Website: lowes
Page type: delivery-shipping
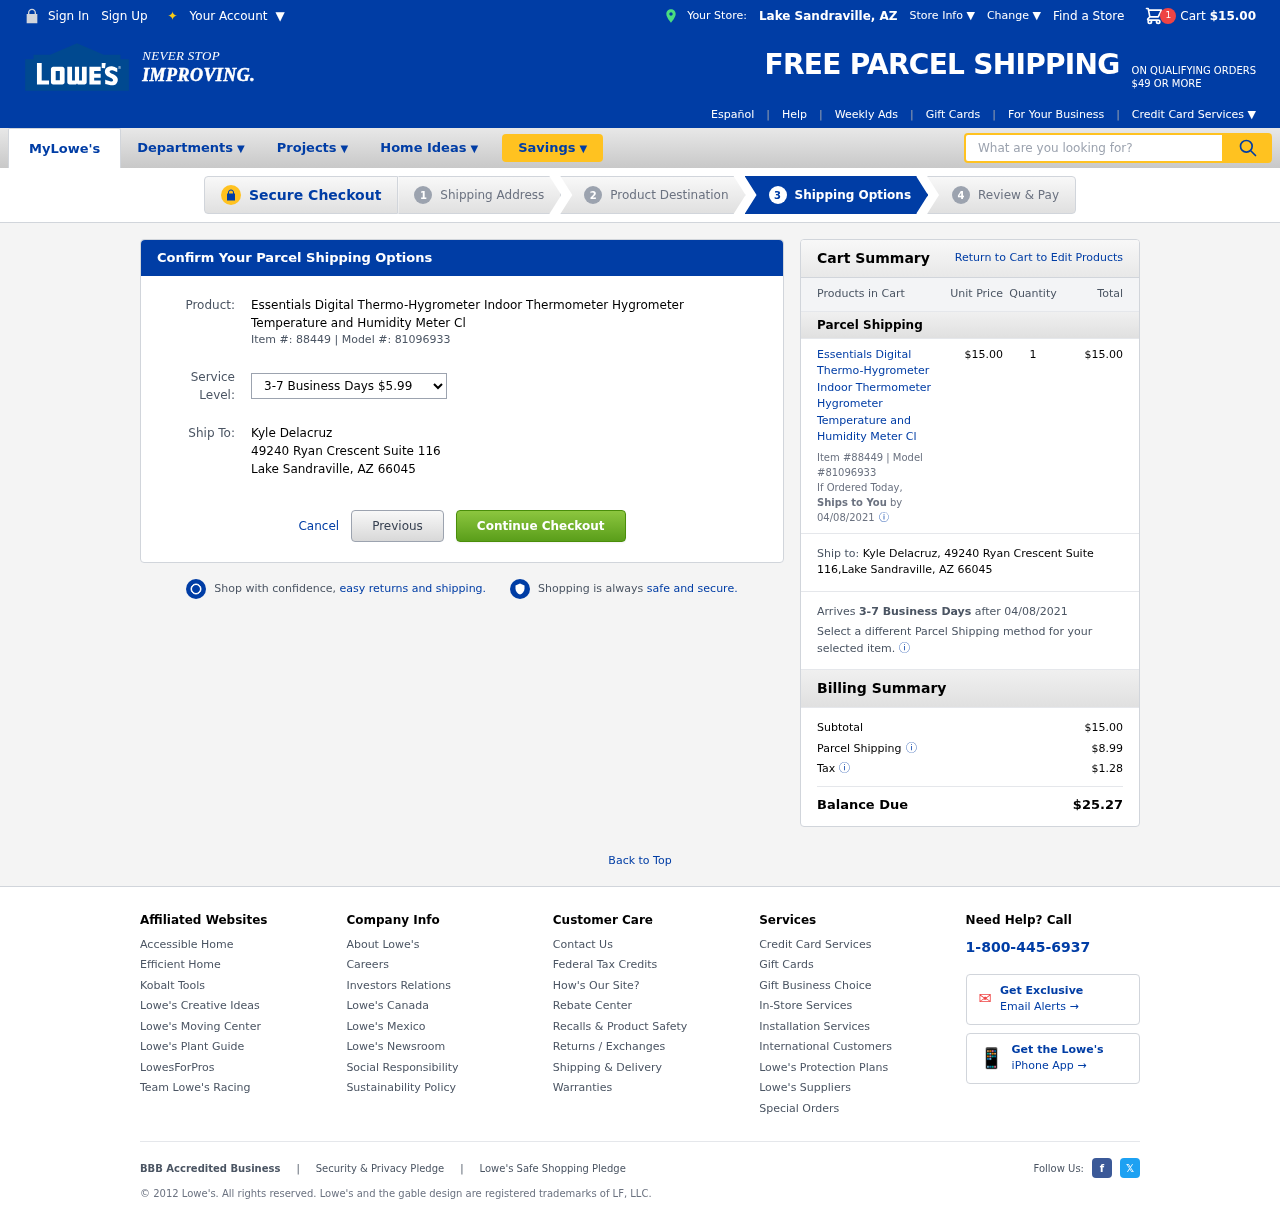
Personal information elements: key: PII_CITY
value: Lake Sandraville
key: PII_FULLNAME
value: Kyle Delacruz
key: PII_POSTCODE
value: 66045
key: PII_STATE_ABBR
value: AZ
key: PII_STREET
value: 49240 Ryan Crescent Suite 116
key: PII_FULLNAME2
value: Kyle Delacruz
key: PII_STREET2
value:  49240 Ryan Crescent Suite 116
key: PII_CITY2
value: Lake Sandraville
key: PII_STATE_ABBR2
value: AZ
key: PII_POSTCODE2
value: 66045
Product elements: key: PRODUCT1_NAME
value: Essentials Digital Thermo-Hygrometer Indoor Thermometer Hygrometer Temperature and Humidity Meter Cl
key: PRODUCT1_PRICE
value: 15
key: PRODUCT1_QUANTITY
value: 1
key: PRODUCT1_ITEM_NUMBER
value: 88449
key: PRODUCT1_MODEL_NUMBER
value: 81096933
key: PRODUCT1_NAME2
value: Essentials Digital Thermo-Hygrometer Indoor Thermometer Hygrometer Temperature and Humidity Meter Cl
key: PRODUCT1_ITEM_NUMBER2
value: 88449
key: PRODUCT1_MODEL_NUMBER2
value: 81096933
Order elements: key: ORDER_SUBTOTAL
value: $15.00
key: ORDER_DELIVERY_DATE
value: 04/08/2021
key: ORDER_ITEM_TOTAL
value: $15.00
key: ORDER_DELIVERY_DATE2
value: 04/08/2021
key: ORDER_SHIPPING_COST
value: $8.99
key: ORDER_TAX
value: $1.28
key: ORDER_TOTAL
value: $25.27
Search elements: key: HEADER_SEARCH
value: What are you looking for?